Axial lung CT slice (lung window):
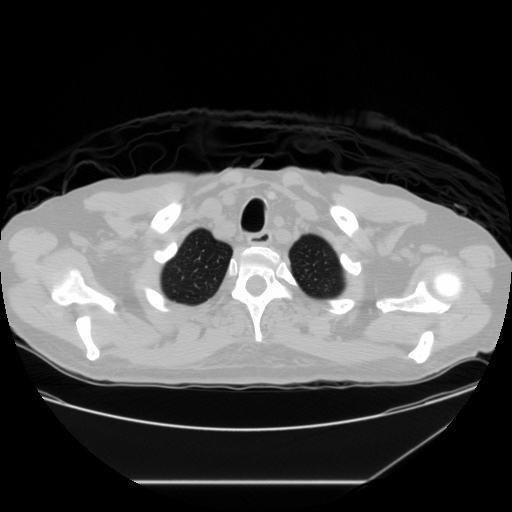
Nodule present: no